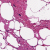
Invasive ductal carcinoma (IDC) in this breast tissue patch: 0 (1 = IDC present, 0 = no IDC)